Field crop: tomato
Growth stage: 1
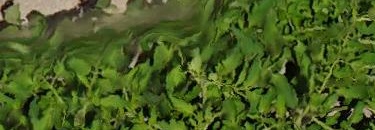
Species: tomato